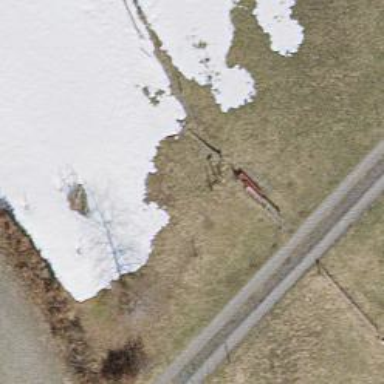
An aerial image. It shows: Bench.